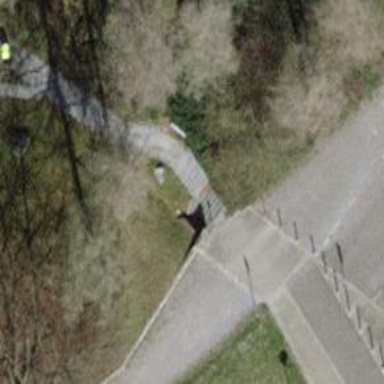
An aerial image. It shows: Gate.